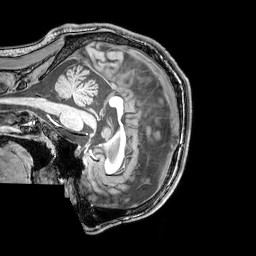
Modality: T1w
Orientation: sagittal
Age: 22
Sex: male
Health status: healthy
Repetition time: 0.081 s
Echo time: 0.037 s